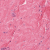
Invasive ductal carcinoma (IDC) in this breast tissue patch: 0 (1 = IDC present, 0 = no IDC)